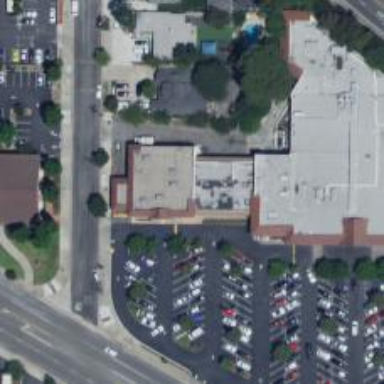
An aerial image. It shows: Pharmacy providing healthcare services.